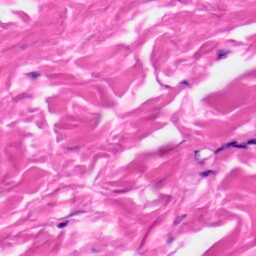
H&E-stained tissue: Skin